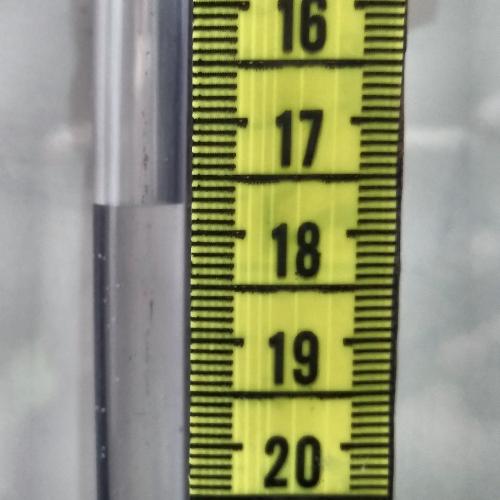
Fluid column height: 17.7 cm